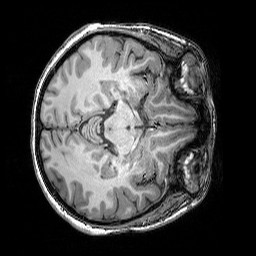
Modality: T1w
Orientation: axial
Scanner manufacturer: siemens
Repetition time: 2.25 s
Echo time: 0.00418 s